Question: I want to ask you to help to choose or find a good algorithm for the following problem:
I want to recognize the template in the image, the template is a text of non standard font, so OCR possibly will not handle it. What I want is to recognize it using the template matching algorithm. Please refer to the image:

As you see there is a background, in this image I draw it myself, and the background is simple. Usually it is not so simple: it has illuminance variations and usually colored to one color. So, I want to match this template, but I want the algorithm to be invariant of background color.
I've tryed the opencv's cvMatchTemplate, it handles well if there is a template on the image. But if I rotate object under the camera or remove it so that there will not be any templates, the algorithm finds many false-positive matches.
So I want to find an algorithm that also is rotation-invariant.
Can you suggest any?
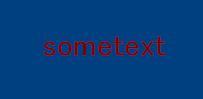
Answer: Look at Hu Moments - is rotation & size invariant. , OpenCV has a Match shapes method which does most of the work for you.